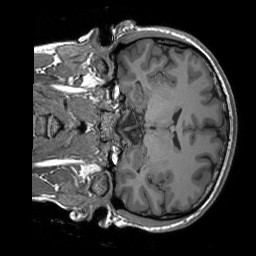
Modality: T1w
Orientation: coronal
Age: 26
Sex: female
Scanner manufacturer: siemens
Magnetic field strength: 3 T
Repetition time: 1.9 s
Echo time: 0.00243 s